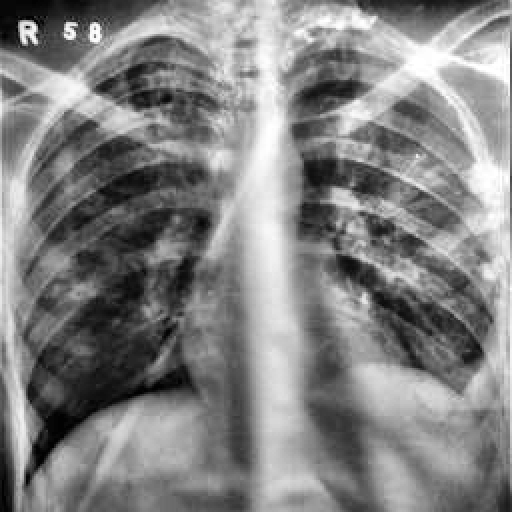
Finding: TUBERCULOSIS